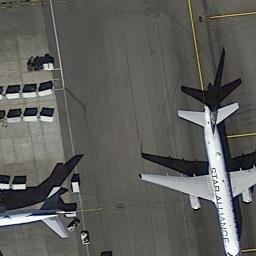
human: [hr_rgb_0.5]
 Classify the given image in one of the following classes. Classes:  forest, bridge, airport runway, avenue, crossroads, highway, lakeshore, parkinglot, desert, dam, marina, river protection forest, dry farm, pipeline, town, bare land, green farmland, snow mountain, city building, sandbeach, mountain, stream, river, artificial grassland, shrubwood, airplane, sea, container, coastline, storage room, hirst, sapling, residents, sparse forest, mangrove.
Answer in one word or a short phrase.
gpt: airplane